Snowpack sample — Loveland Pass, Silver Plume, Colorado, USA (2/11/26, 12:00 PM MST)
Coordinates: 39.663, -105.886
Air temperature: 35 °F
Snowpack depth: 82 cm
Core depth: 10 cm
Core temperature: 15.8 °F
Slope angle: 13°, slope face: 12°
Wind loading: high
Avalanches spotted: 1
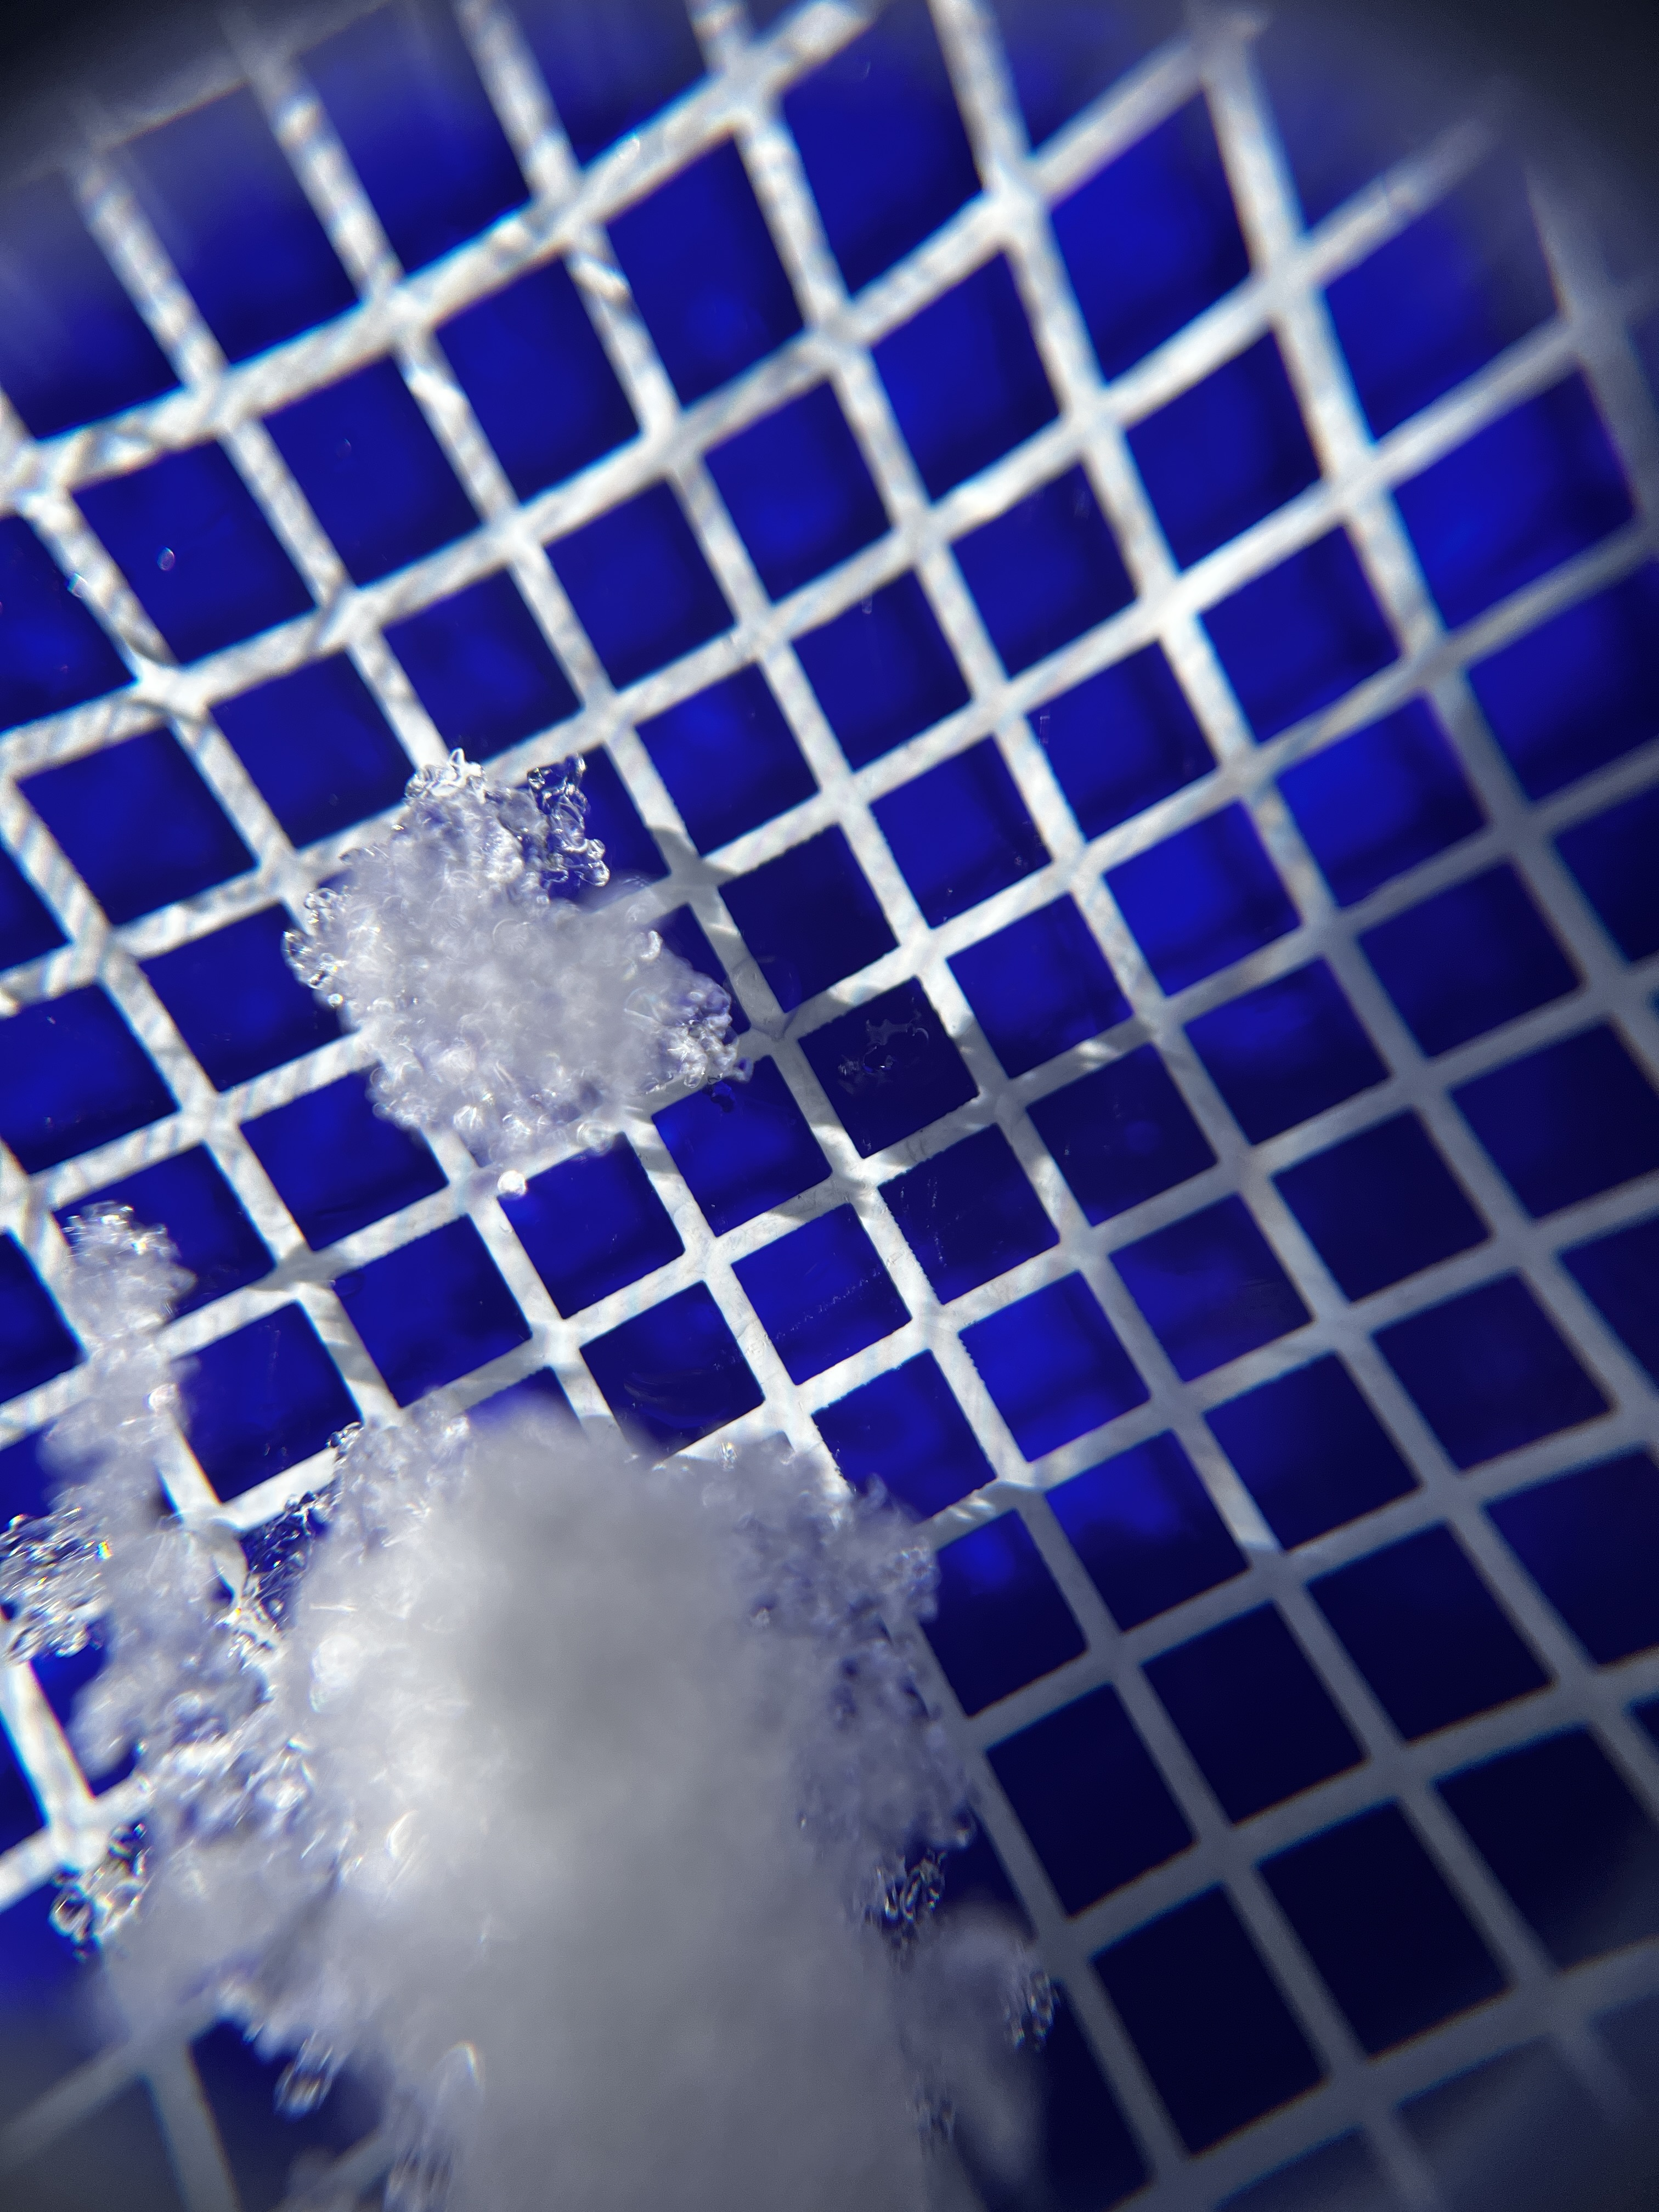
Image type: magnified_profile
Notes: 1 small avalanche spotted on the north side of the bowl, lots of wind loading